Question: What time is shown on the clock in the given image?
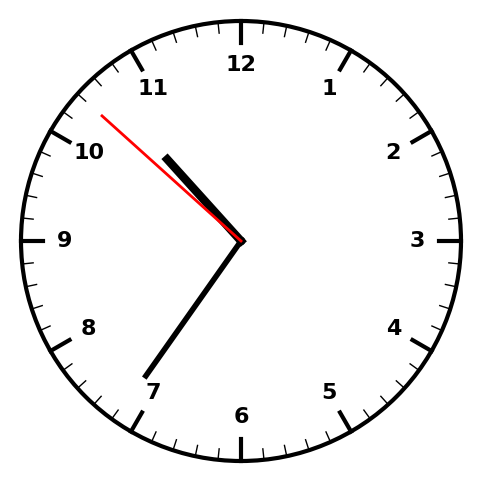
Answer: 10:35:52